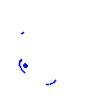
Particle: kaon